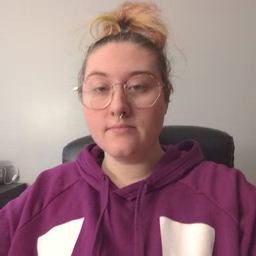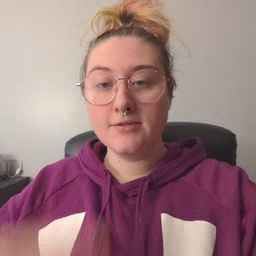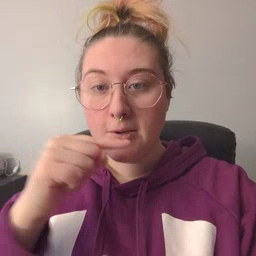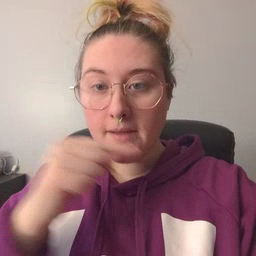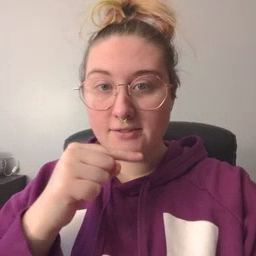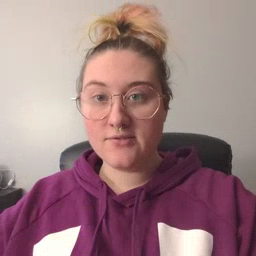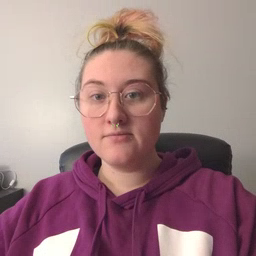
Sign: toothbrush